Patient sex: M
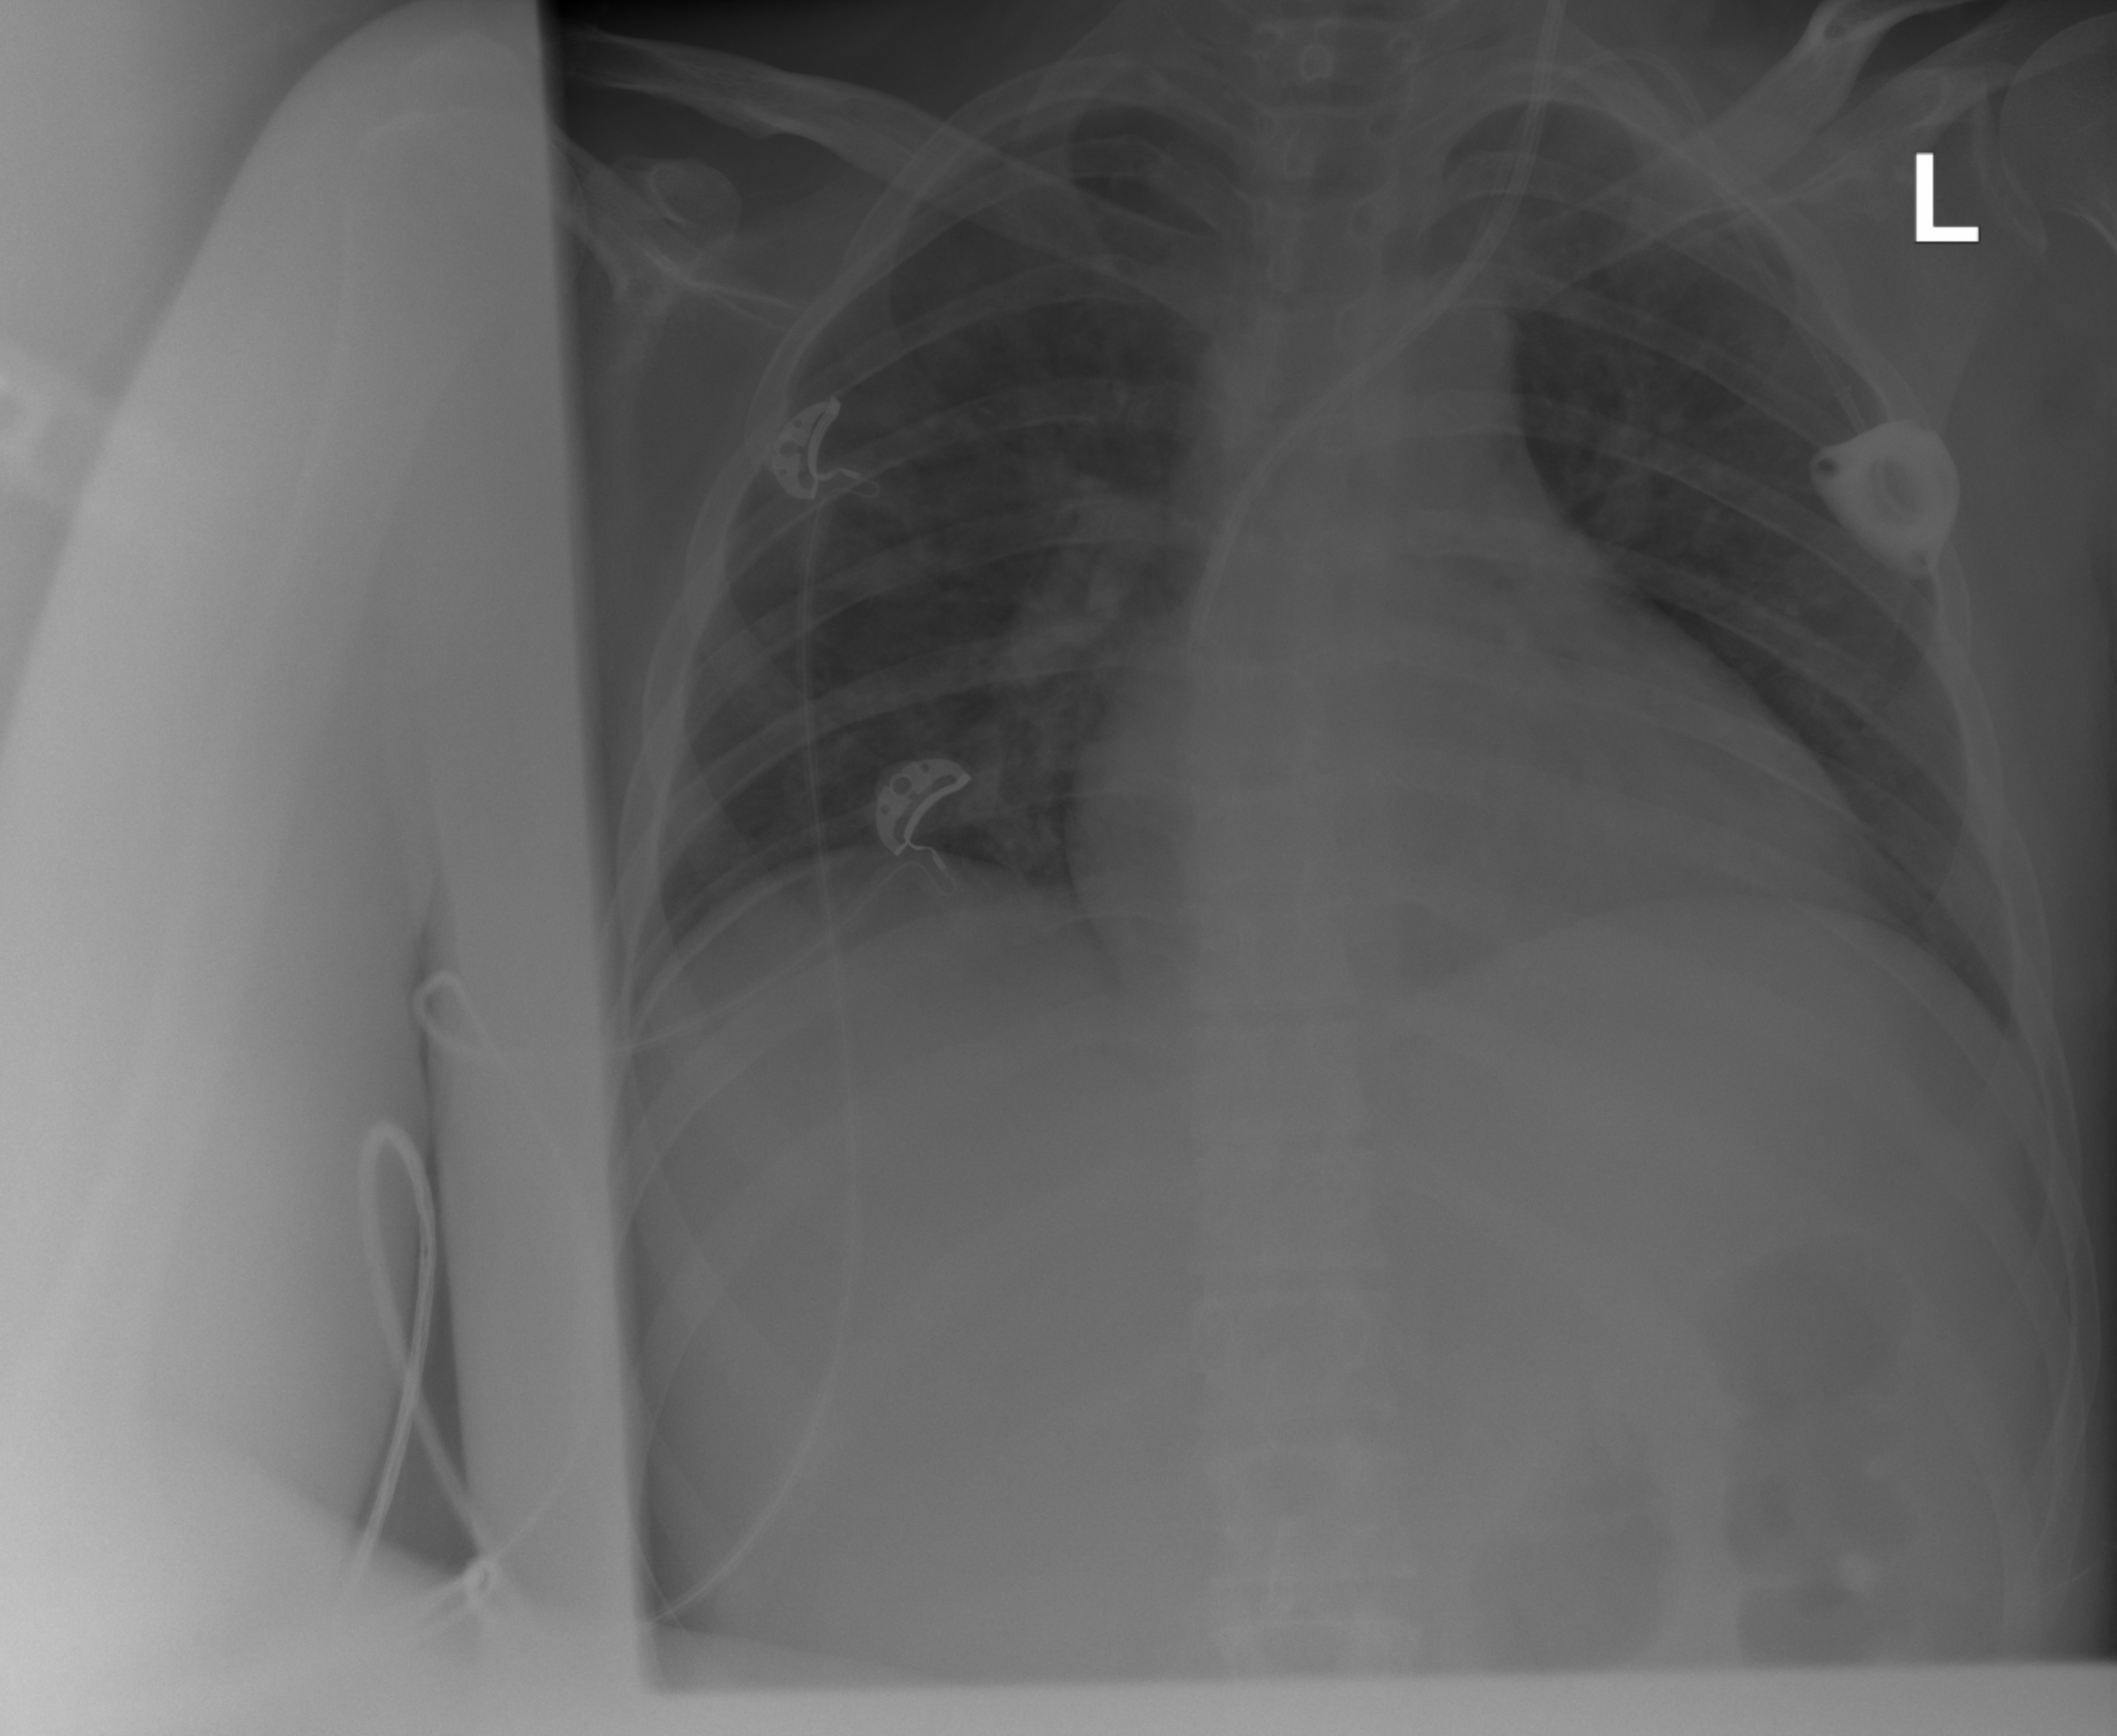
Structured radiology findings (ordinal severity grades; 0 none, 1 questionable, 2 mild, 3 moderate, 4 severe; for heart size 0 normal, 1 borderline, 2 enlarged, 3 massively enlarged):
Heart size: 2
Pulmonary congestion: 0
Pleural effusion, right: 0
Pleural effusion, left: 0
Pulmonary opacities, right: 2
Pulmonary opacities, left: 2
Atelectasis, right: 0
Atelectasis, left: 0